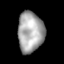
Tissue: lung
Cell type: Epithelial cells
Senescence score: 0.16
Nuclear area (px): 1029
Mean DAPI intensity: 166.505